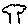
Label: tree